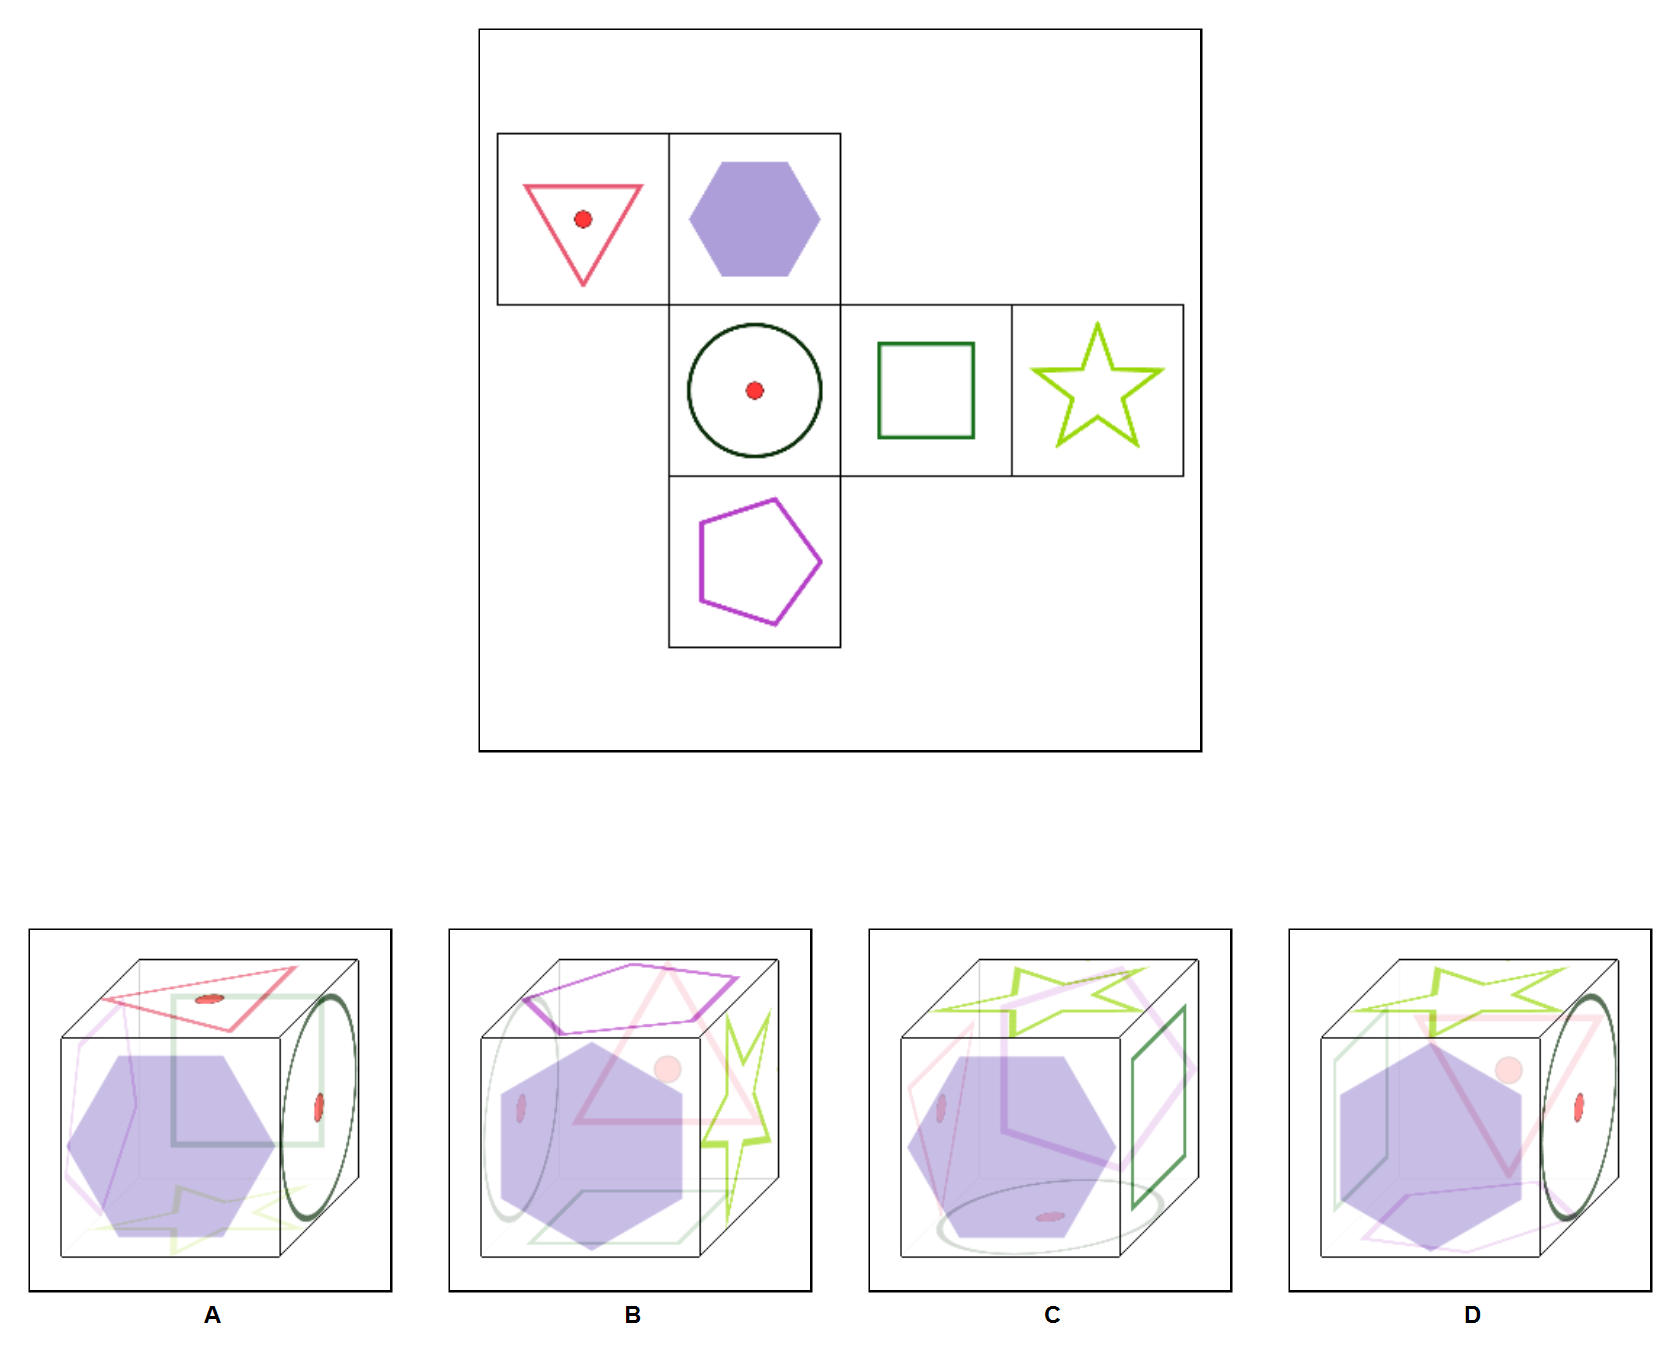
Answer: C